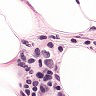
Metastatic tissue present: yes